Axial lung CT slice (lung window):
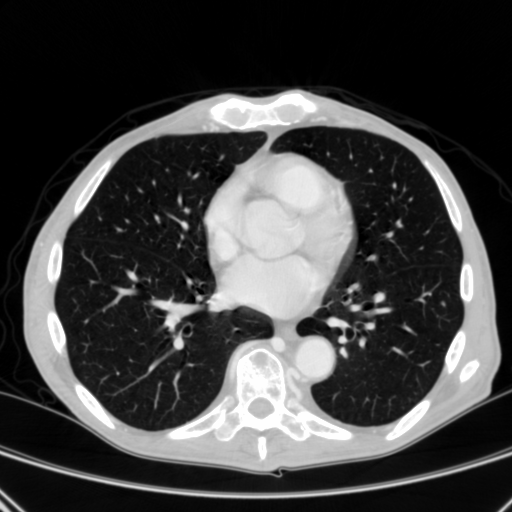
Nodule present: no